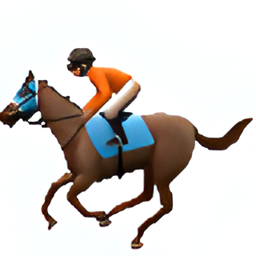
Name: horse racing
Emoji: 🏇🏽
Group: People & Body
Sub-group: person-sport